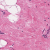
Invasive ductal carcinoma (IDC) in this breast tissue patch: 0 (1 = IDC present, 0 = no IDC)